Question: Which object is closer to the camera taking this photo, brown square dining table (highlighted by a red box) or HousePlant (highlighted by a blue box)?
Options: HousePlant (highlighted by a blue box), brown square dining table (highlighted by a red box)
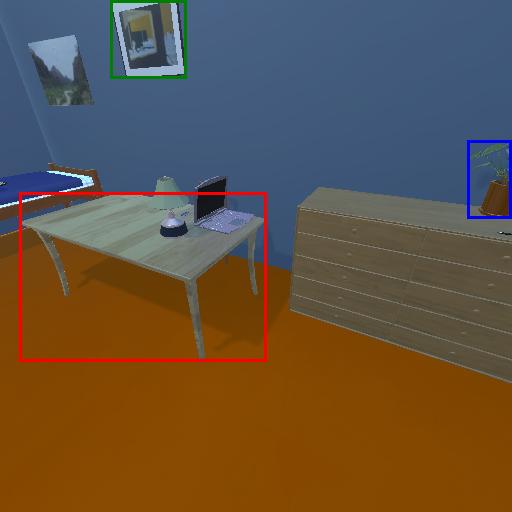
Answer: HousePlant (highlighted by a blue box)